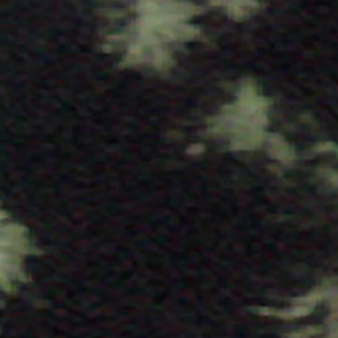
Label: other